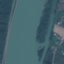
Label: River